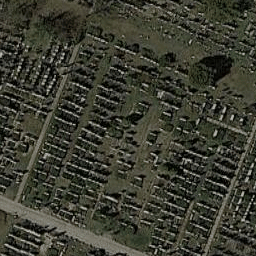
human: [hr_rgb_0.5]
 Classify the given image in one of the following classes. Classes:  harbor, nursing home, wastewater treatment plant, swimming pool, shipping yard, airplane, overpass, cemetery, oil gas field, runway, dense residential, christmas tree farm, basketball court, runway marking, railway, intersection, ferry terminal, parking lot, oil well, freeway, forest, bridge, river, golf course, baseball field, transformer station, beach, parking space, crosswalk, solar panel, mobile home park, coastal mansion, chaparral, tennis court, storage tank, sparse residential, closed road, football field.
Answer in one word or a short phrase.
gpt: cemetery